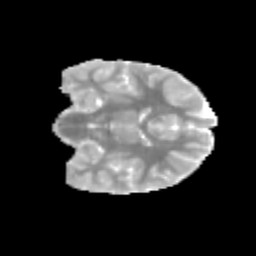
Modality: MD
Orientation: coronal
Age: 10
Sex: male
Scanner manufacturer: siemens
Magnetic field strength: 3 T
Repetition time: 3.8 s
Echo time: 0.07 s